Aerial crown-view tile of a tropical tree (Barro Colorado Island, Panama), acquired 20250915:
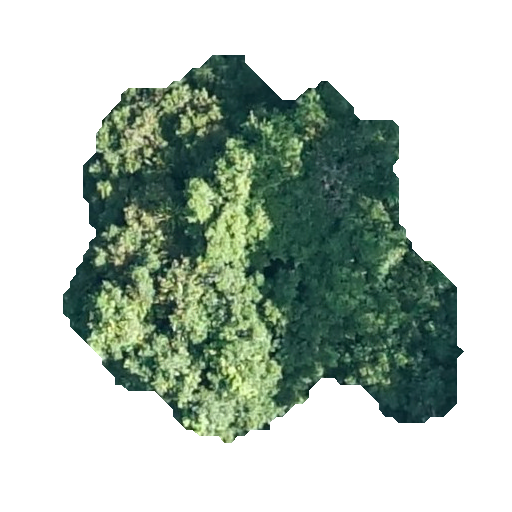
Species: Ocotea leptobotra
GBIF accepted scientific name: Ocotea leptobotra
Crown area: 153.316 m²